Here is a 2-D grayscale rendering of raw bearing vibration samples (signal-to-image). Diagnose the bearing from this image, choosing from: normal, inner_race, outer_race, ball.
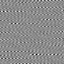
Answer: outer_race